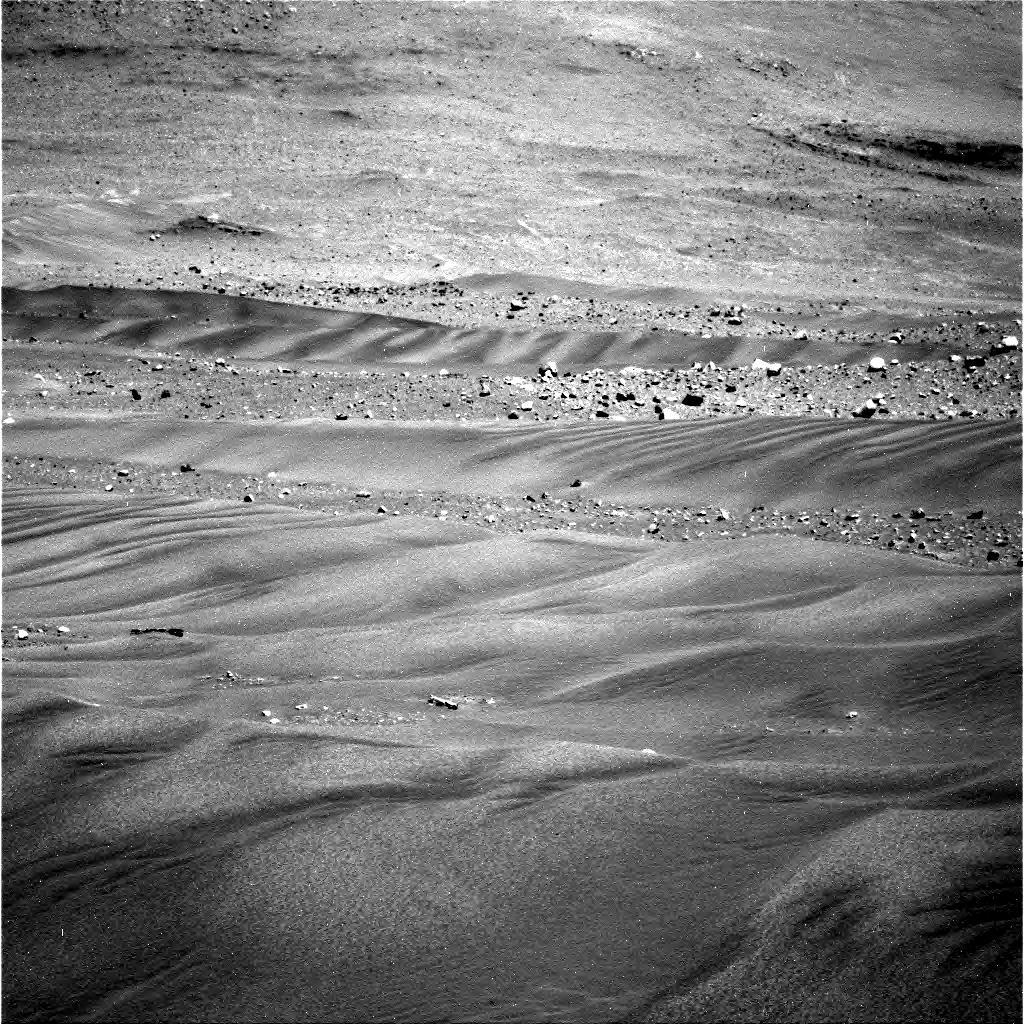
Terrain classes present: Gravel / Sand / Soil, Rock